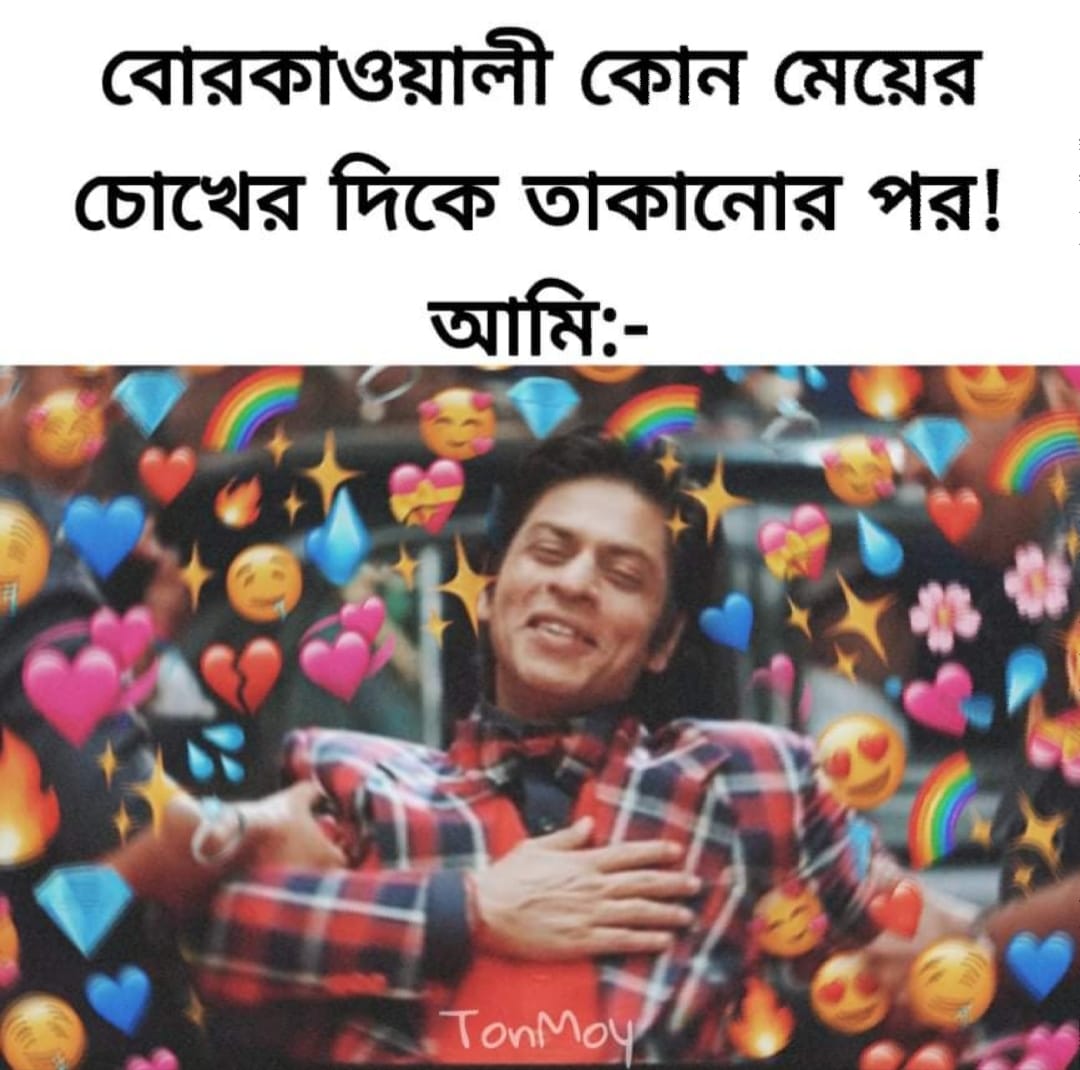
Caption: বোরকাওয়ালী কোন মেয়ের চোখের দিকে তাকানোর পর !    আমিঃ-
Label: non-hate